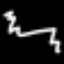
Label: squiggle